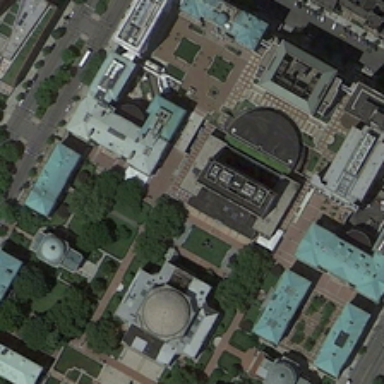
A building is in front of the central square, surrounded by dark green trees .